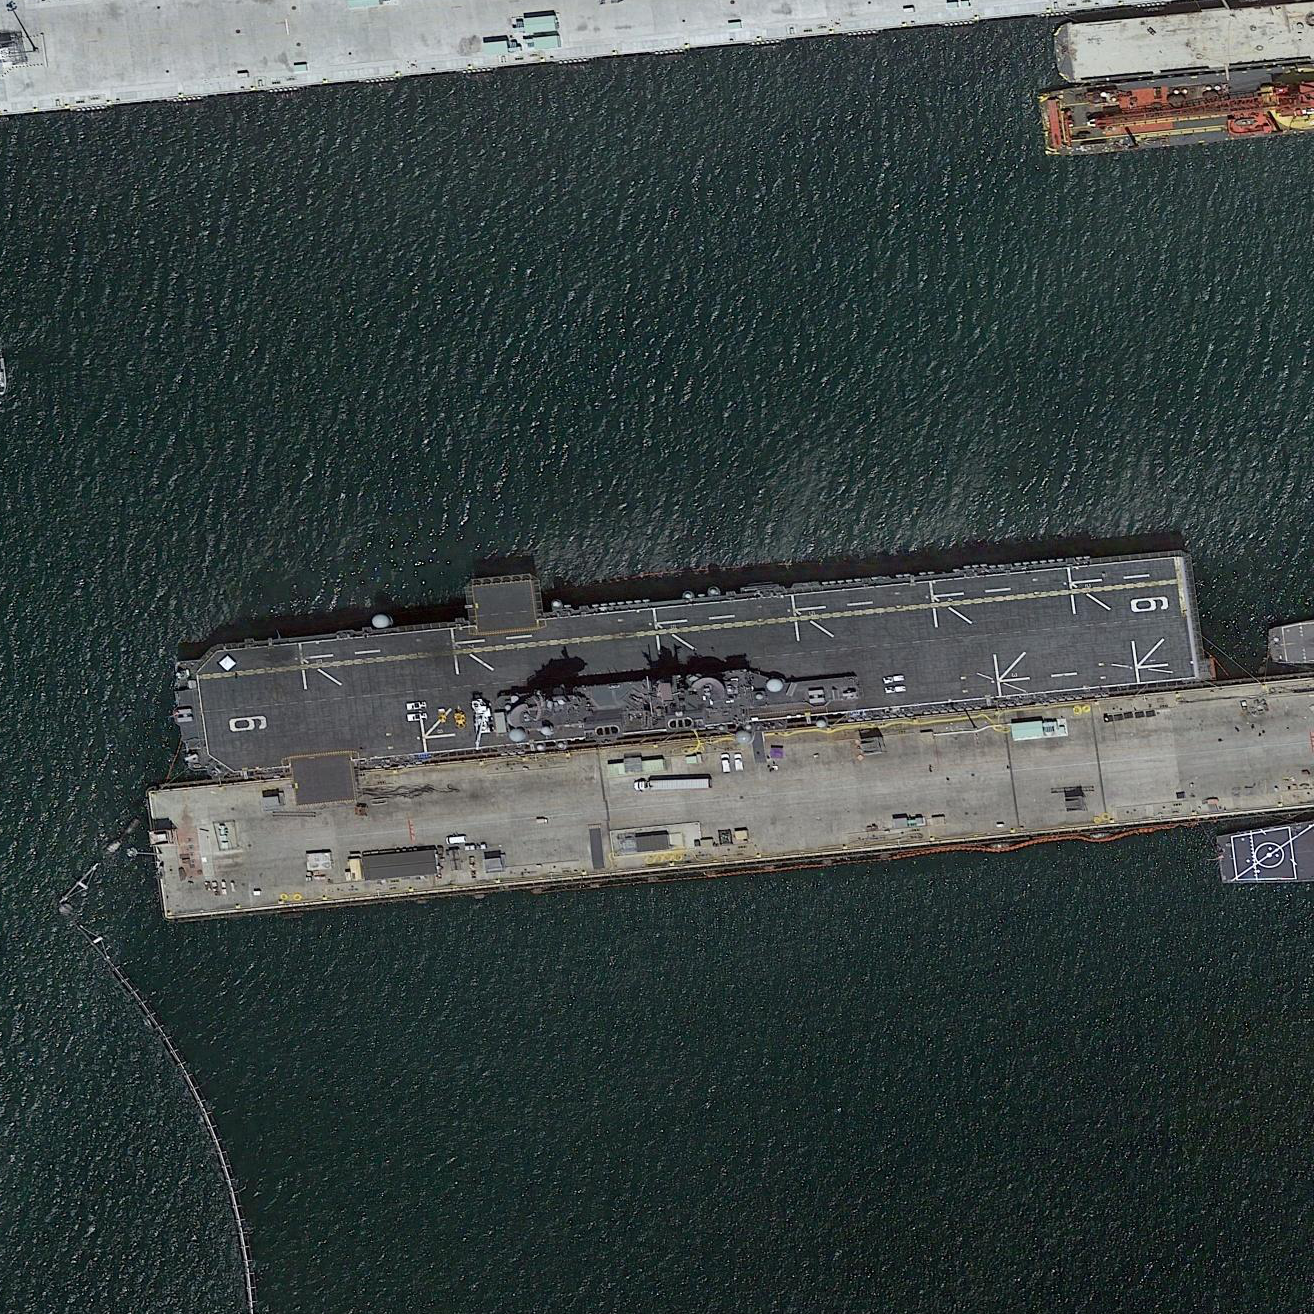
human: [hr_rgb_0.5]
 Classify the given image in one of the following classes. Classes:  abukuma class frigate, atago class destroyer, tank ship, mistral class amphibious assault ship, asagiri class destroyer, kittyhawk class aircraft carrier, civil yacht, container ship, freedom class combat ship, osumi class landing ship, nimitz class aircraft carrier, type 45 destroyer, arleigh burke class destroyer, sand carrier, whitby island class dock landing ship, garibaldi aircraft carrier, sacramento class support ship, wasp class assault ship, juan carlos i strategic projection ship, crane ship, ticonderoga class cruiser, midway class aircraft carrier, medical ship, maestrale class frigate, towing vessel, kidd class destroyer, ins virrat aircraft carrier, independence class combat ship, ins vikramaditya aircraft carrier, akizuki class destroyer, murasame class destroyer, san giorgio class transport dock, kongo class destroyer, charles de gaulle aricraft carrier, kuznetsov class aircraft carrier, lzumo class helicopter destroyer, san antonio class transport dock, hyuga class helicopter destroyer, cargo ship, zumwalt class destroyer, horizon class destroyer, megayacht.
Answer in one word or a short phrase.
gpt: Wasp class assault ship